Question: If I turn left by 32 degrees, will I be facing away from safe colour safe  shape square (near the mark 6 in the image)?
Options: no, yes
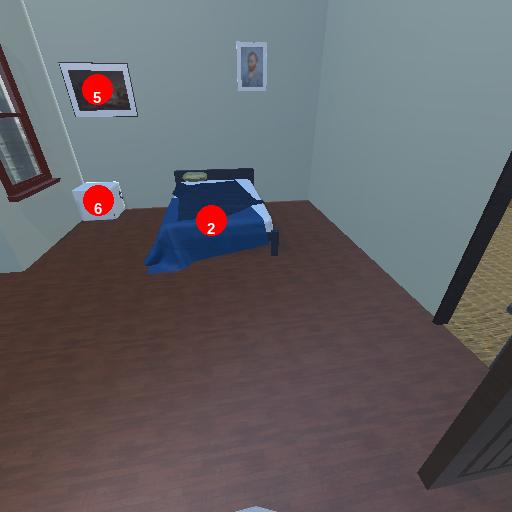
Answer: no